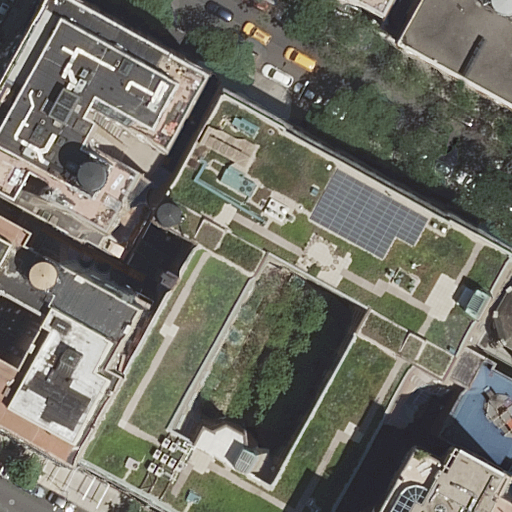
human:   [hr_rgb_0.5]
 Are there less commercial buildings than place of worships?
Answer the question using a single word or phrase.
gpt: yes

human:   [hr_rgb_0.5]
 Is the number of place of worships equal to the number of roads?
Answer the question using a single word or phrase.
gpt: no

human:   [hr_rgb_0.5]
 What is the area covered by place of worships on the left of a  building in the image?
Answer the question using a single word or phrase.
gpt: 0m2

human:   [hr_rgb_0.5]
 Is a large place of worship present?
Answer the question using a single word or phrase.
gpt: no

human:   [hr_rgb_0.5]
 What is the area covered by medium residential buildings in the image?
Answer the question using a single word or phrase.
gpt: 325m2

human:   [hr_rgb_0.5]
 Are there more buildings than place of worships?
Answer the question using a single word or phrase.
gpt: yes

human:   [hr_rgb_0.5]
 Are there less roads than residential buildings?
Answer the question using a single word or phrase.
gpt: yes

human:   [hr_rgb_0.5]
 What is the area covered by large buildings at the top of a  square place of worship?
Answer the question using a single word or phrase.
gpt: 0m2

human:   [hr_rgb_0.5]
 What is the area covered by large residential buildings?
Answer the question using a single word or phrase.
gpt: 2818m2

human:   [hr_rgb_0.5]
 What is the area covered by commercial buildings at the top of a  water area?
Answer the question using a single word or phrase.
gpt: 0m2

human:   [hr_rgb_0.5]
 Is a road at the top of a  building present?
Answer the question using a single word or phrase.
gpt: yes

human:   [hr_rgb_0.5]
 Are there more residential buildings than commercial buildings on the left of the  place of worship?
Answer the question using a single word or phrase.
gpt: yes

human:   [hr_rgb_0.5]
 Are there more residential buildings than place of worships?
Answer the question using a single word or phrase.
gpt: yes

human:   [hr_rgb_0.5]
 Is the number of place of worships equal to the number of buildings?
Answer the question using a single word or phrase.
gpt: no

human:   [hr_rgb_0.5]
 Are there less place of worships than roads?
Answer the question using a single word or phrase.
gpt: yes

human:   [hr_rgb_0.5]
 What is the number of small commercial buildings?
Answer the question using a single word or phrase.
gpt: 0

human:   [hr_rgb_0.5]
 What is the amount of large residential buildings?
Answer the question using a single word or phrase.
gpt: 3

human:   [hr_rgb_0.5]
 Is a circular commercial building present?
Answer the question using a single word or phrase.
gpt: no

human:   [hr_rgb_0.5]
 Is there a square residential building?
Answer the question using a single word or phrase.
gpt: no

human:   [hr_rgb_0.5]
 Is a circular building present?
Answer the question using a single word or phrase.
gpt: no

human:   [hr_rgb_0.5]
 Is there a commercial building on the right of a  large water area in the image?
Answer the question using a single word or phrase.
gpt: no

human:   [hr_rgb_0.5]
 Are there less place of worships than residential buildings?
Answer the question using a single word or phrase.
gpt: yes

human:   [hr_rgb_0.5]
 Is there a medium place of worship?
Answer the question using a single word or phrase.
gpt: yes

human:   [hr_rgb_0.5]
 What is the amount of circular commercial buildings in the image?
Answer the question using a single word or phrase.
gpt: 0

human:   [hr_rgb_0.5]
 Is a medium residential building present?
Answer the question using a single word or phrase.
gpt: yes

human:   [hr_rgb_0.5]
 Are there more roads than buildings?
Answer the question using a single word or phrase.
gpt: no

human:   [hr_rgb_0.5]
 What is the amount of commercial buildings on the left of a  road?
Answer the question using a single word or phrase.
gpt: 0

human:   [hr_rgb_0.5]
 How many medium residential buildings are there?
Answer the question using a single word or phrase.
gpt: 1

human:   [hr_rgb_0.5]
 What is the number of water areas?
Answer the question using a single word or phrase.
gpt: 0

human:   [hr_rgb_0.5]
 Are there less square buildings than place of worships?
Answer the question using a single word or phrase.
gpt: yes

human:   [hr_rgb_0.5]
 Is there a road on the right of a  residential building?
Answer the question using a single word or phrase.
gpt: yes

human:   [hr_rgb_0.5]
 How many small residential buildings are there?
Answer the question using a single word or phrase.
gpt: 1

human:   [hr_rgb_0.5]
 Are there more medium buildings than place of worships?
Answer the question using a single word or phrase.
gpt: yes

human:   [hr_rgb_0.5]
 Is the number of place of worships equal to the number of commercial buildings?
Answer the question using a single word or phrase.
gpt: no

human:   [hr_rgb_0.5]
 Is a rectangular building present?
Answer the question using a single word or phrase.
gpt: yes

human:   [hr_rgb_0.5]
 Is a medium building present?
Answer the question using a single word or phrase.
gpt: yes